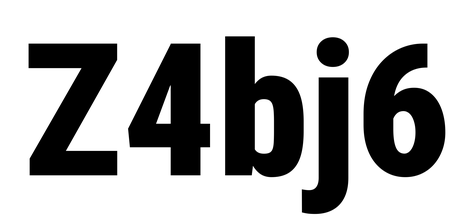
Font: Roboto_Condensed_Black